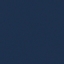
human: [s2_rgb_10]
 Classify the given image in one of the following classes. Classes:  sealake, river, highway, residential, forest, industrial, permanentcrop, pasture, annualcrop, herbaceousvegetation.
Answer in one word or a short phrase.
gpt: SeaLake